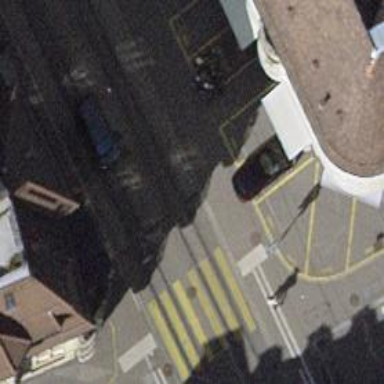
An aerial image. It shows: Tram stop with public transport stop position.